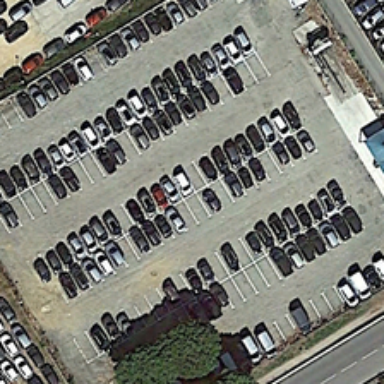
Several green trees are near a parking lot with many cars .